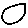
Label: circle